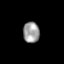
Tissue: skin
Cell type: Epithelial cells
Senescence score: 0.2748
Nuclear area (px): 340
Mean DAPI intensity: 154.662